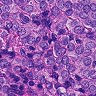
Metastatic tissue present: yes